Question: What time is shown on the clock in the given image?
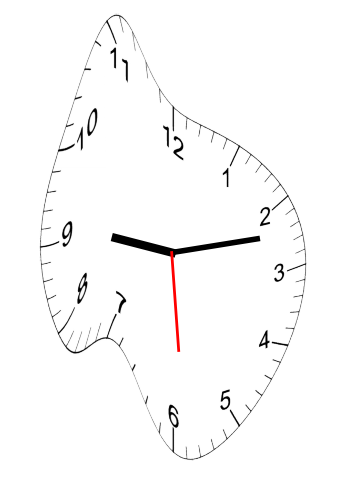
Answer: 09:12:29